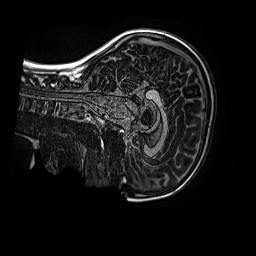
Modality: MP2RAGE
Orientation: sagittal
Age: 12
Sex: female
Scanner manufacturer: siemens
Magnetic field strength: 3 T
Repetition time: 4 s
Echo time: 0.00299 s